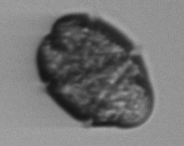
Label: Margalefidinium